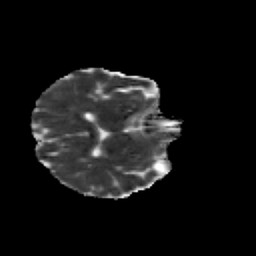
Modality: MD
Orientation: axial
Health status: healthy
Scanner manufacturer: siemens
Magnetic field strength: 3 T
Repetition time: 12 s
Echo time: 0.092 s